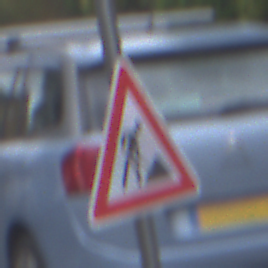
Verkehrszeichen: Arbeitsstelle
Umgebung: Outdoor, Urban
Tageszeit: MorningAfternoon
Wetter: Overcast
Licht: Natural
Jahreszeit: NotSpecified
Kontrast: LowContrast